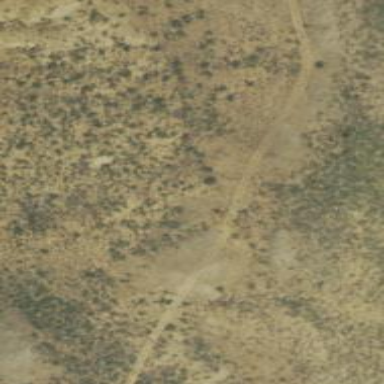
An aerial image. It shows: Track with very rough surface.